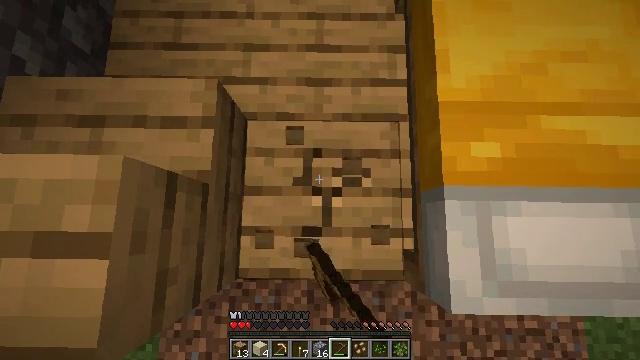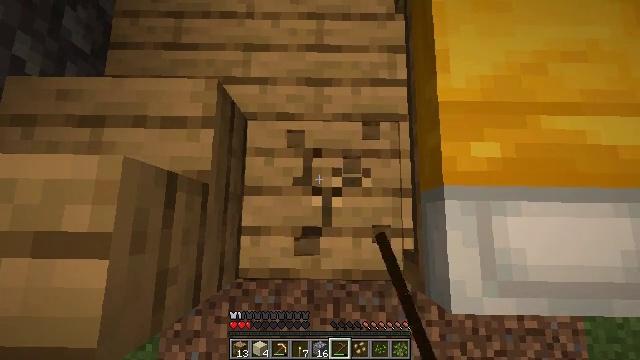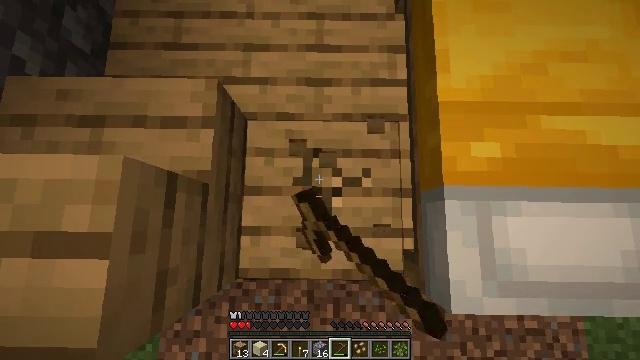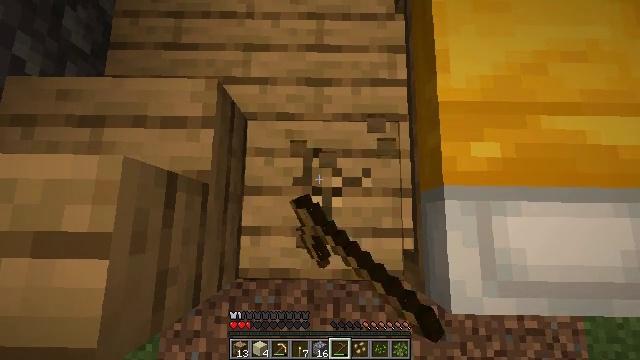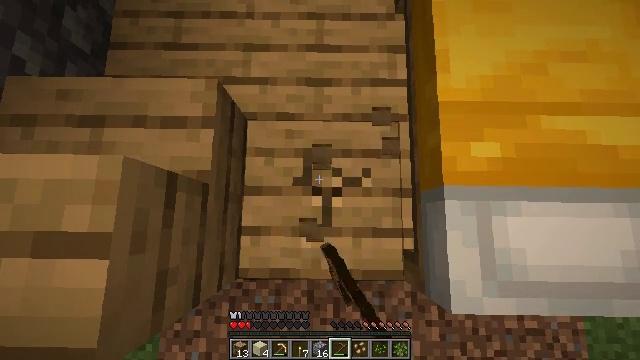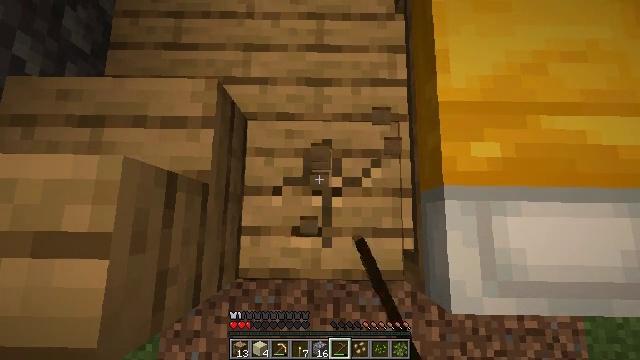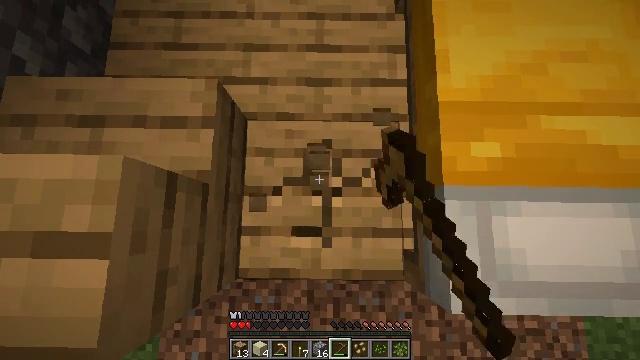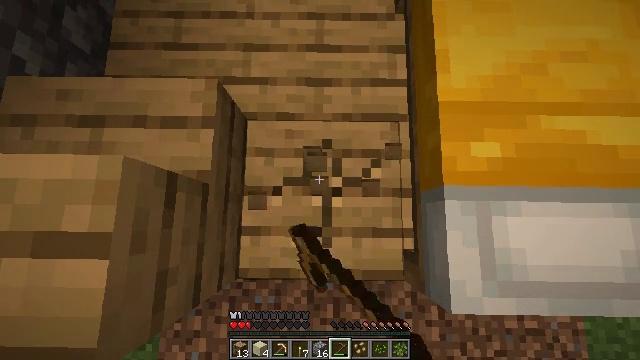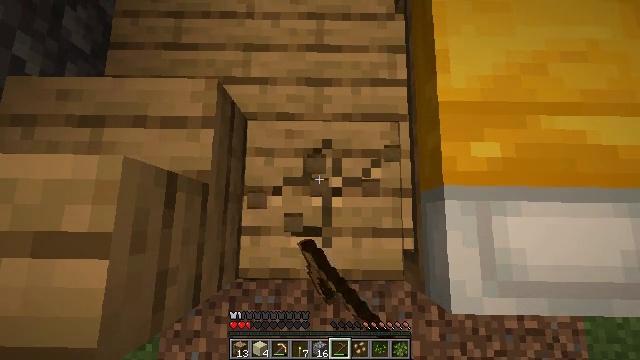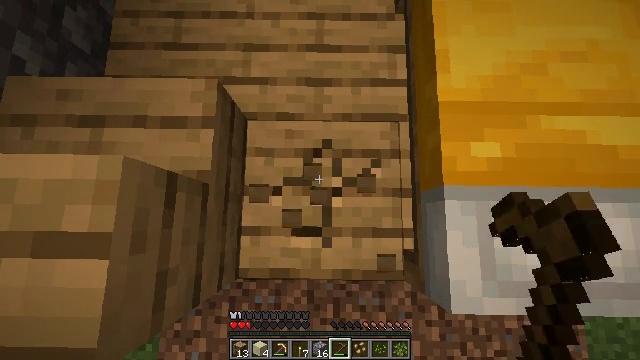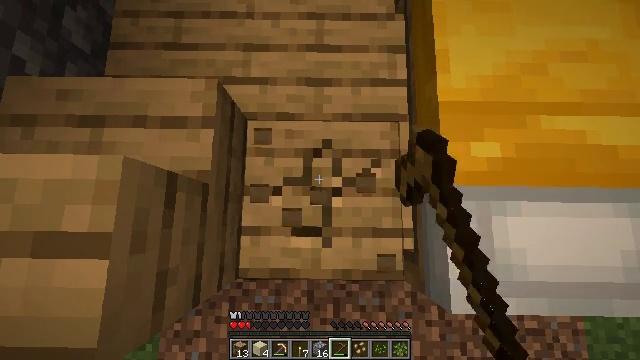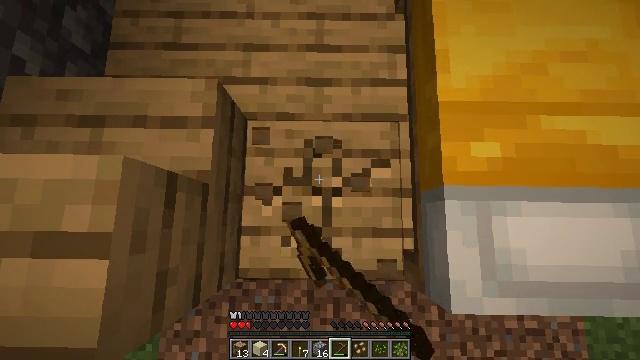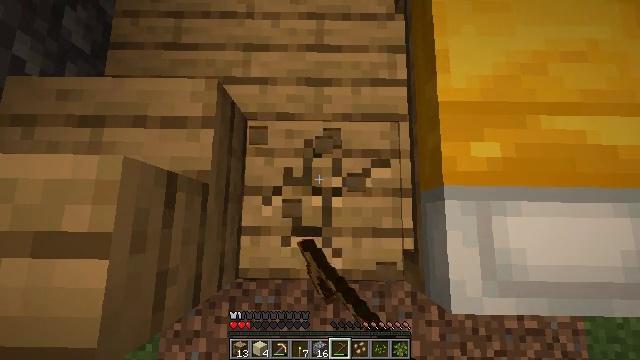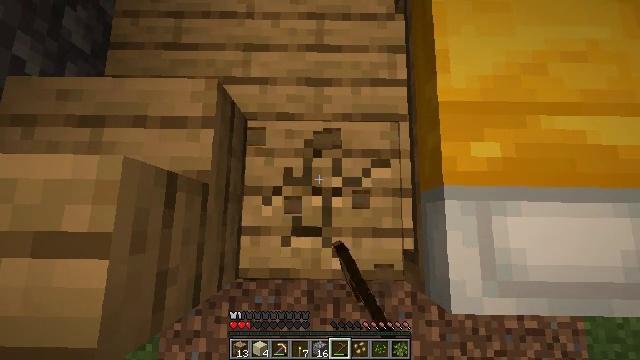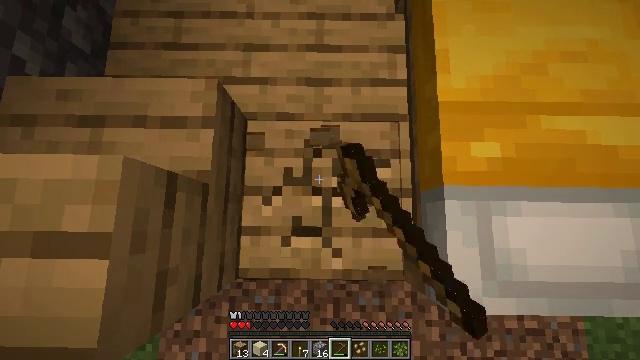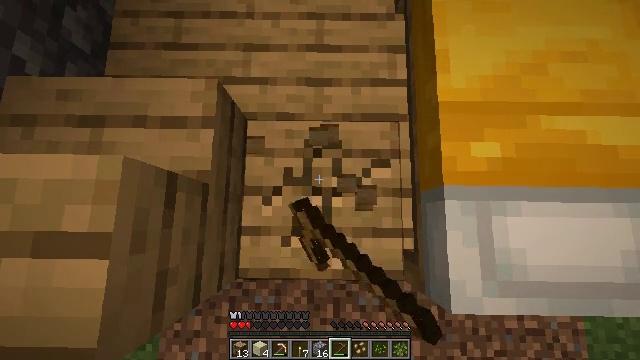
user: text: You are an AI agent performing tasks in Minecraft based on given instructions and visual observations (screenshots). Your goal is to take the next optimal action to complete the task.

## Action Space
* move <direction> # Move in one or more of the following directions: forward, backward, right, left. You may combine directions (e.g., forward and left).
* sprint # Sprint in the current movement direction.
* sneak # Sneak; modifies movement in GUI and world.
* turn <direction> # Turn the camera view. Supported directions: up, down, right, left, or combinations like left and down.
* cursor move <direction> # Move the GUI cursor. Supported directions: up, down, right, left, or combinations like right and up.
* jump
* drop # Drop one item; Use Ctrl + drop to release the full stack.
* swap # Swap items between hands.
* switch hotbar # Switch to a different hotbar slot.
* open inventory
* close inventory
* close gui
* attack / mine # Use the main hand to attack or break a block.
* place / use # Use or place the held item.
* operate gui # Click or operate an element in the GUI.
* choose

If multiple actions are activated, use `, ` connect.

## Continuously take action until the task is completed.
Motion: motion action
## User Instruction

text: Break the existing planks.
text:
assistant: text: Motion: attack / mine
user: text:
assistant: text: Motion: attack / mine
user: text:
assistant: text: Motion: attack / mine
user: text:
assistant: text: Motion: attack / mine
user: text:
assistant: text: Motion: attack / mine
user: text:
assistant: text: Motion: attack / mine
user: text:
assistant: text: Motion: attack / mine
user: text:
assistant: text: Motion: attack / mine
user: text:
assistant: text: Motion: attack / mine
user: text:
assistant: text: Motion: attack / mine
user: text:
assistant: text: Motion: attack / mine
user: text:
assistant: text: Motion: attack / mine
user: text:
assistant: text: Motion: attack / mine
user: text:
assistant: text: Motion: attack / mine
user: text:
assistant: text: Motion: attack / mine
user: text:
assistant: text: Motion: attack / mine
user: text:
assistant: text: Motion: attack / mine
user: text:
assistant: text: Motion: attack / mine
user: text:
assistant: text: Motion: attack / mine
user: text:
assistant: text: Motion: attack / mine
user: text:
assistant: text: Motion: attack / mine
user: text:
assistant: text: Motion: attack / mine
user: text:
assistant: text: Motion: attack / mine
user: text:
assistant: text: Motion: attack / mine
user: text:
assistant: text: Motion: attack / mine
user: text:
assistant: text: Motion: attack / mine
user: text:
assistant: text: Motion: attack / mine
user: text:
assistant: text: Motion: attack / mine
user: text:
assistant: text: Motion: attack / mine
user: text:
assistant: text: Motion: attack / mine